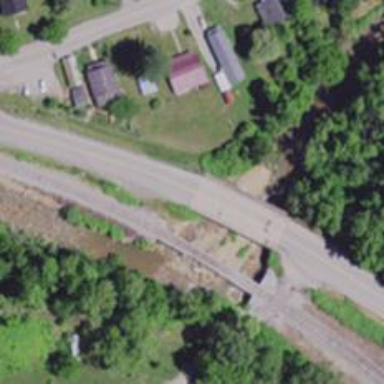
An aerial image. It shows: Secondary road crossing bridge.